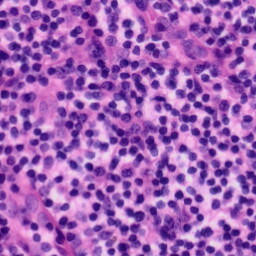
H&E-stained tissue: Tonsil